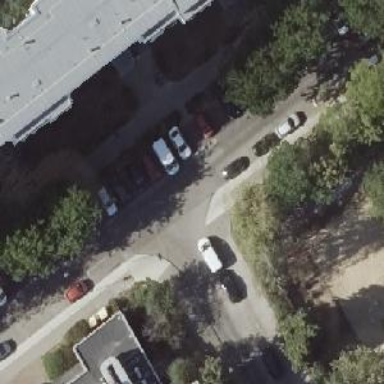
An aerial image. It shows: Unmarked road crossing.